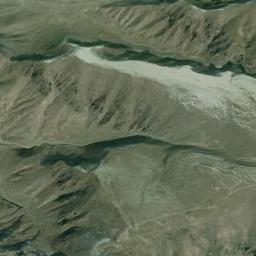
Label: mountain